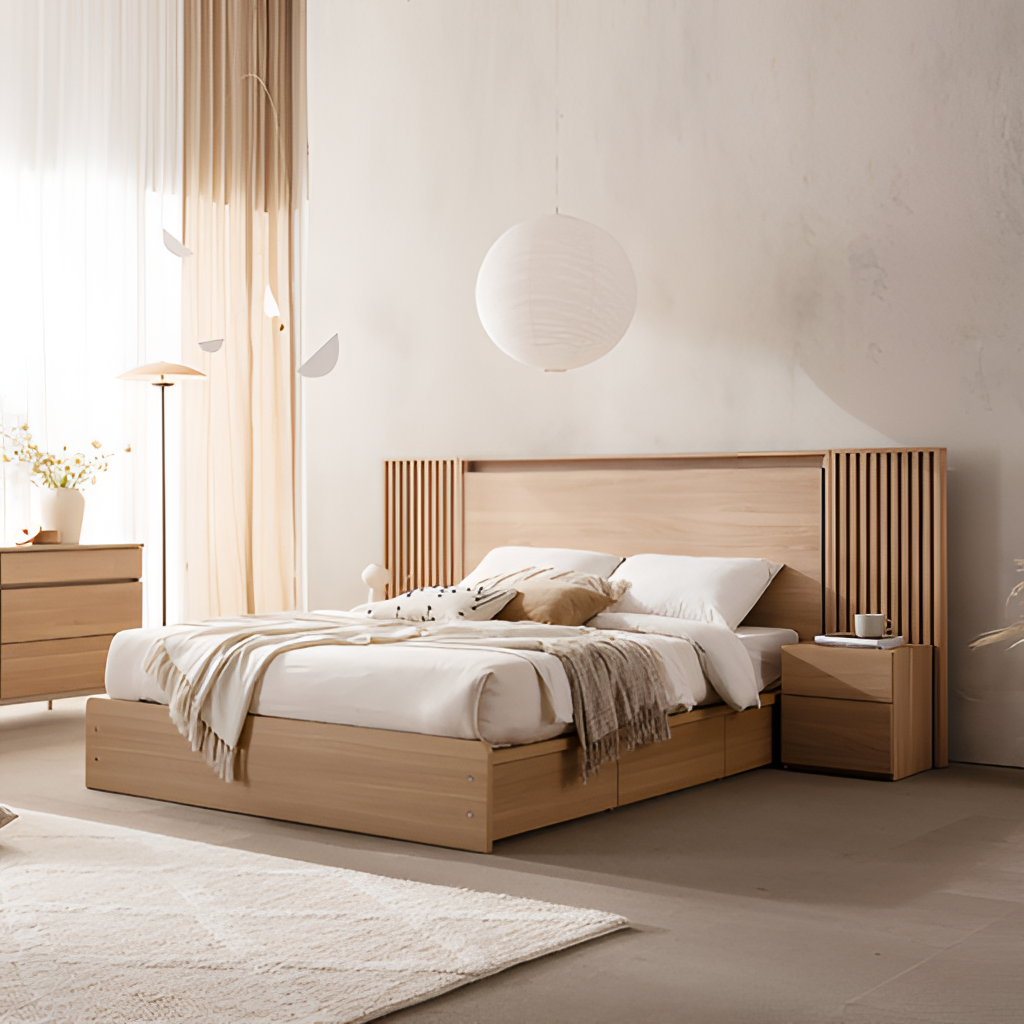
bedroom, wood bed, beige tile flooring, with large square pattern, beige paint wallpaper, with solid pattern, Scandinavian